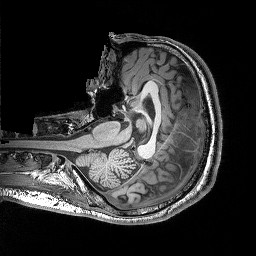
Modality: T1w
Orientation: axial
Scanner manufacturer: siemens
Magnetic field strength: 3 T
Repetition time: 2.25 s
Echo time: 0.00418 s